Field crop: maize
Growth stage: 2
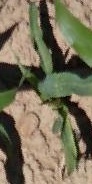
Species: maize